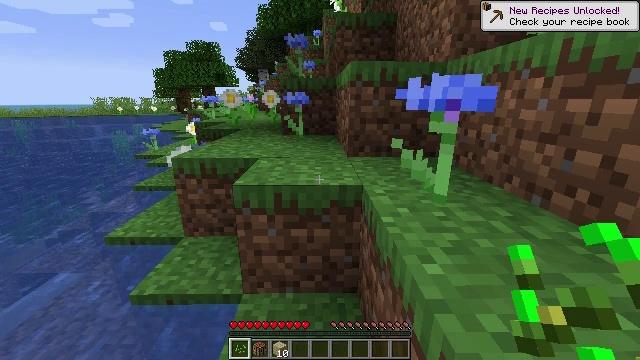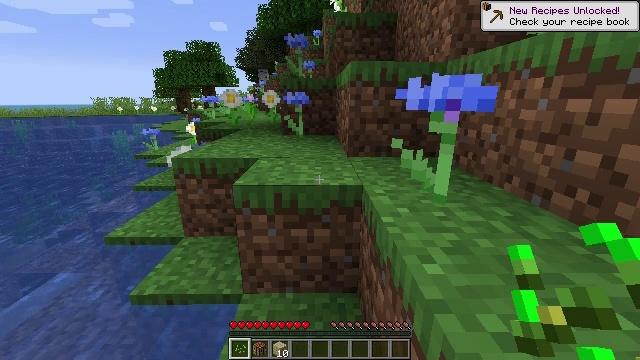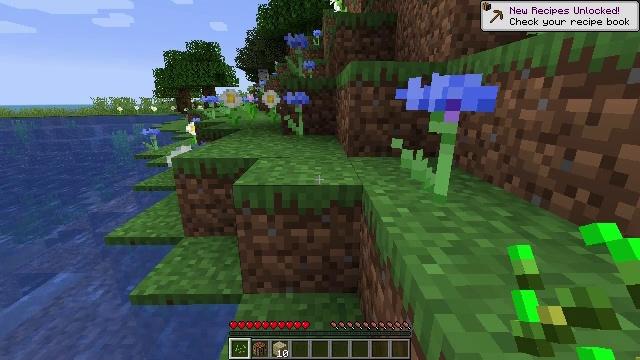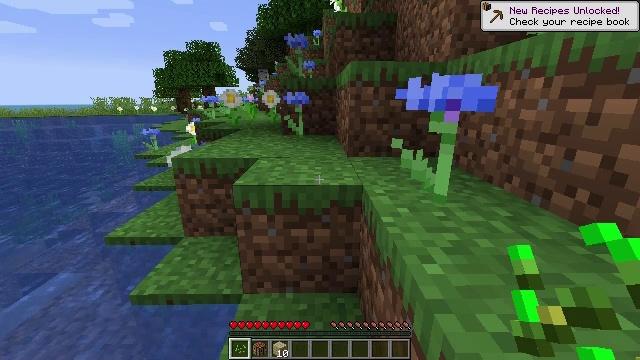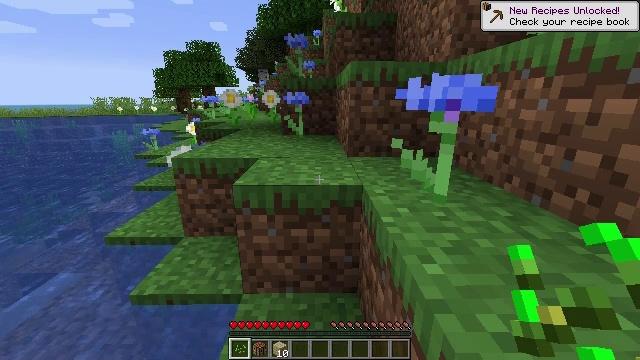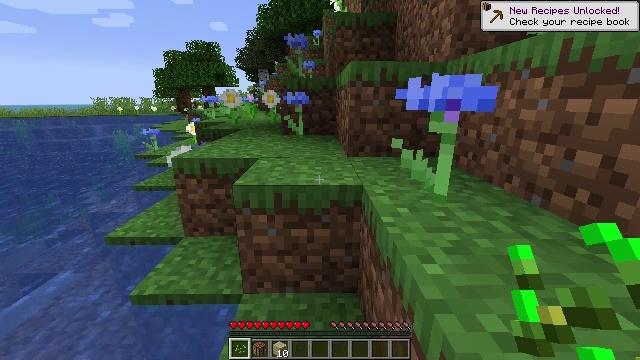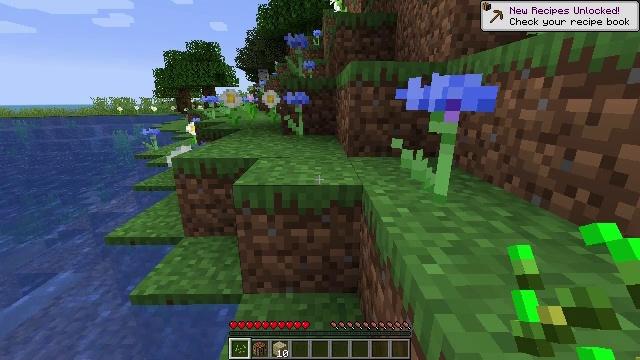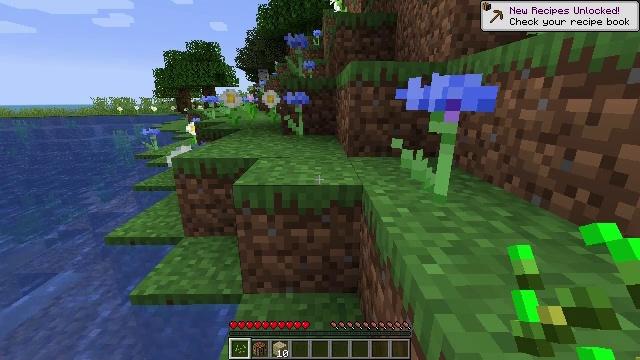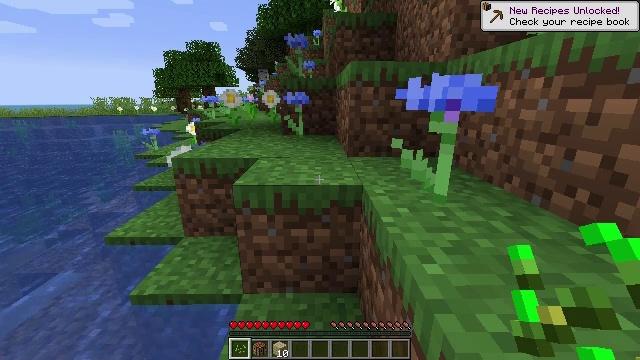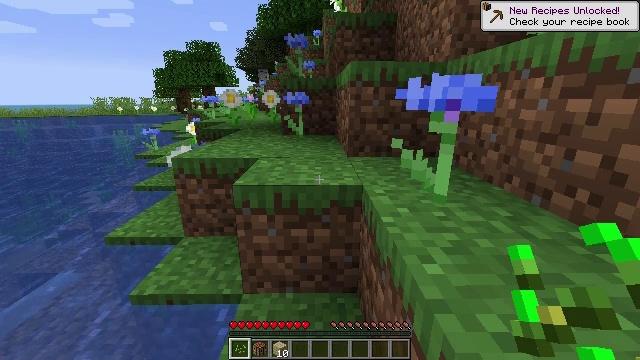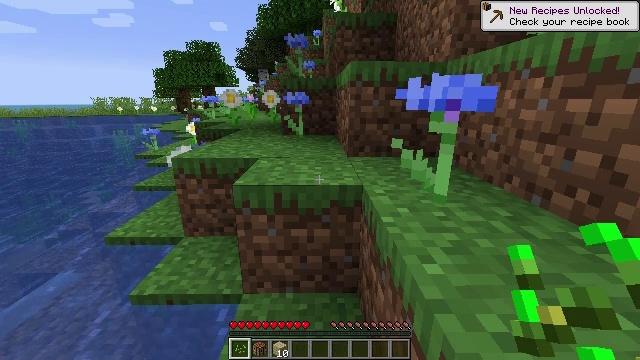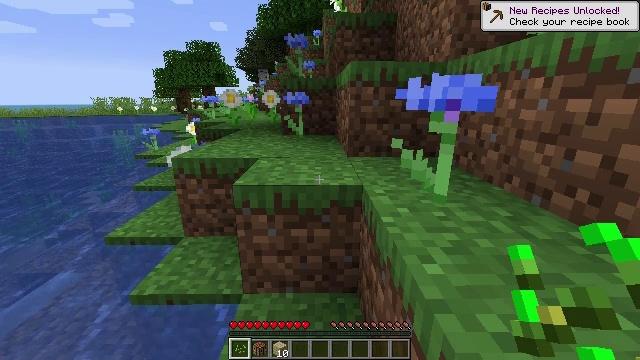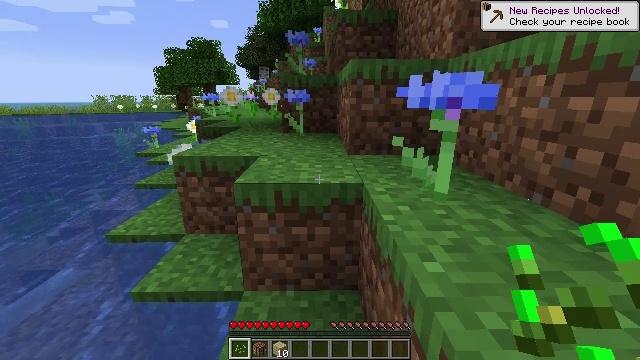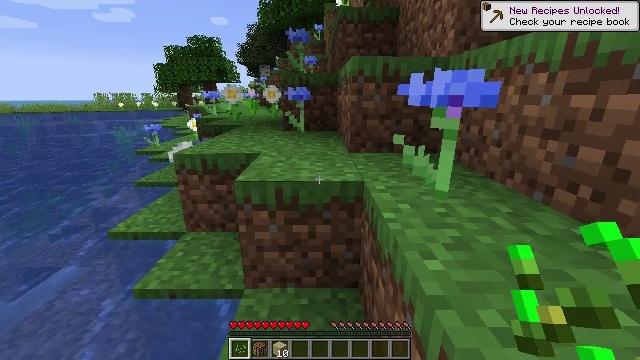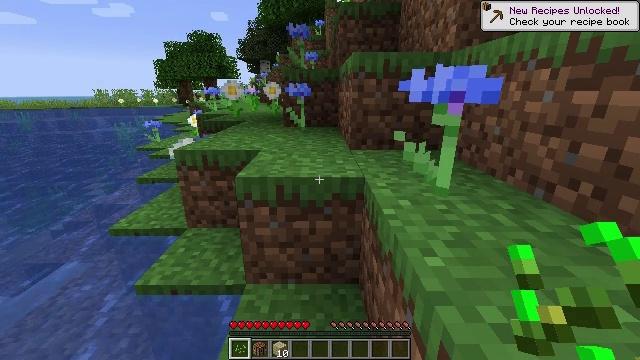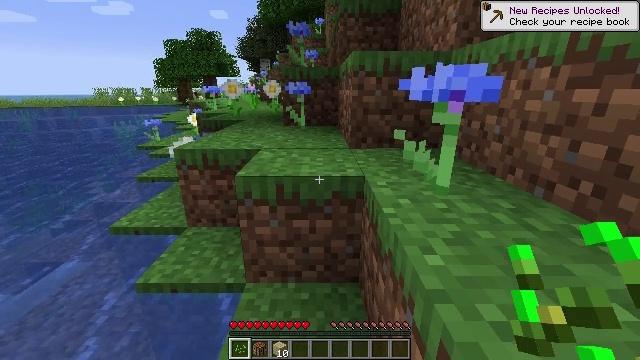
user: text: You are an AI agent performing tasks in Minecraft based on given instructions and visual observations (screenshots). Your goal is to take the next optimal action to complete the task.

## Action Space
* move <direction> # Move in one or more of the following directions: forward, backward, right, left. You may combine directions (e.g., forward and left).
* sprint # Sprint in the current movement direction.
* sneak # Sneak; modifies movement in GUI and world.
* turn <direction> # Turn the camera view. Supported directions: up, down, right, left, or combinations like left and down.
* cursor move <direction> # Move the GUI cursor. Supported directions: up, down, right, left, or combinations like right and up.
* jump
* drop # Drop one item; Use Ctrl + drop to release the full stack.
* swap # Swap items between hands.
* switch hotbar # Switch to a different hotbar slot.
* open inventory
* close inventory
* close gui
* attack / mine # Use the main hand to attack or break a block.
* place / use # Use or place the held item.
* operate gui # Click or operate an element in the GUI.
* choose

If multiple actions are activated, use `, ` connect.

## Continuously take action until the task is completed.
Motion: motion action
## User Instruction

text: Combine wooden planks to craft sticks.
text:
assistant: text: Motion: no_op
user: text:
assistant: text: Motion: no_op
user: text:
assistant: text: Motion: no_op
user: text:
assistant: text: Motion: no_op
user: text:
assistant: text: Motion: no_op
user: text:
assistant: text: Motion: no_op
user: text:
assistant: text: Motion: no_op
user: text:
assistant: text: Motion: no_op
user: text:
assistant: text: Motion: no_op
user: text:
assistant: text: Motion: no_op
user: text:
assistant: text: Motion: no_op
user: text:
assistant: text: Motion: no_op
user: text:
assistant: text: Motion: no_op
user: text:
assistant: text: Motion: no_op
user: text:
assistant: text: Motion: no_op
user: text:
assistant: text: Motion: no_op
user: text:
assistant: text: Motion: no_op
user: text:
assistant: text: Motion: no_op
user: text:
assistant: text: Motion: no_op
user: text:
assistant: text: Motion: no_op
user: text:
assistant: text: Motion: no_op
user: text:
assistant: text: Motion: no_op
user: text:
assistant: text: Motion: no_op
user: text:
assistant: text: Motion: no_op
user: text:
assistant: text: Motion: no_op
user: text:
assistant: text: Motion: no_op
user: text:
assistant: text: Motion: no_op
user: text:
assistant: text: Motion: no_op
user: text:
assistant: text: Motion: no_op
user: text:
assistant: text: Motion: no_op